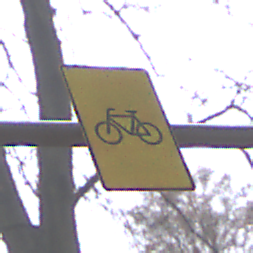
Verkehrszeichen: RadverkehrOhnePfeilsymbol
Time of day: MorningAfternoon
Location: Outdoor (Nature)
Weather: Overcast
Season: Autumn
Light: Natural